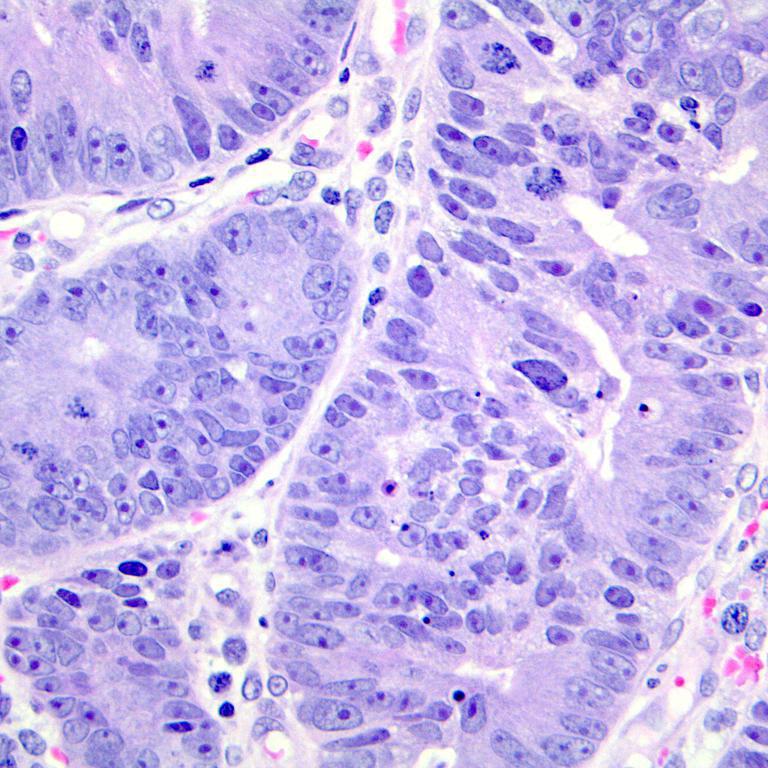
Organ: colon
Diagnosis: adenocarcinomas